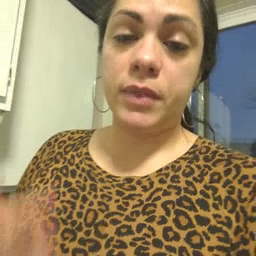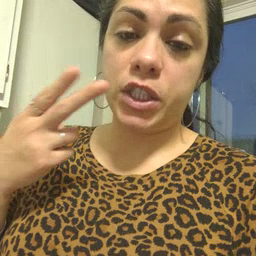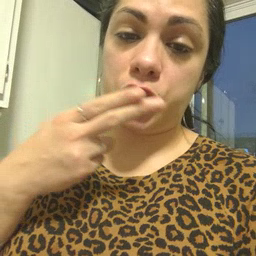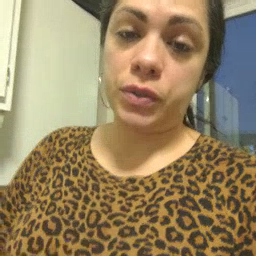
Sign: scissors